A scalogram (wavelet time-scale view) of one vibration snapshot from a rotating machine is shown. What is the most likely rotor condition (normal, misalignment, unbalance, looseness)?
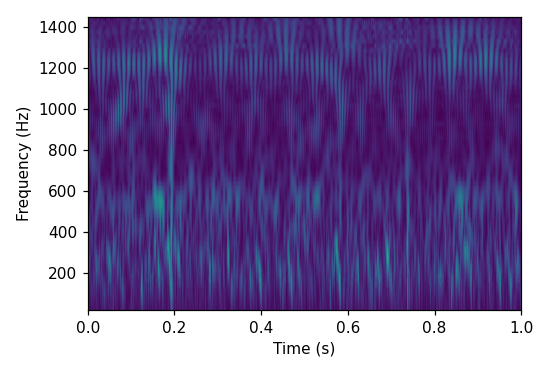
Answer: normal